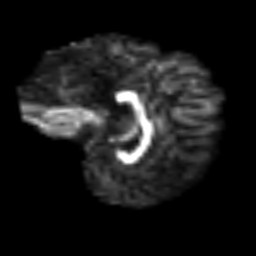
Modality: FA
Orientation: sagittal
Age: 39
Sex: female
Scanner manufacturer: siemens
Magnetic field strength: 3 T
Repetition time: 3.2 s
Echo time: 0.081 s